Field crop: maize
Growth stage: 2
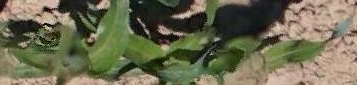
Species: maize